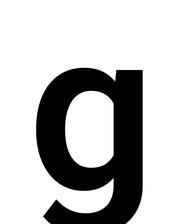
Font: Roboto_SemiBold